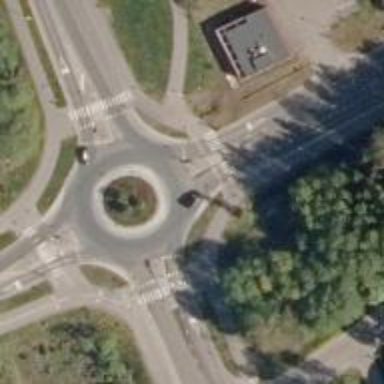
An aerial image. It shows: Secondary road with asphalt surface leading to roundabout junction.